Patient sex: M
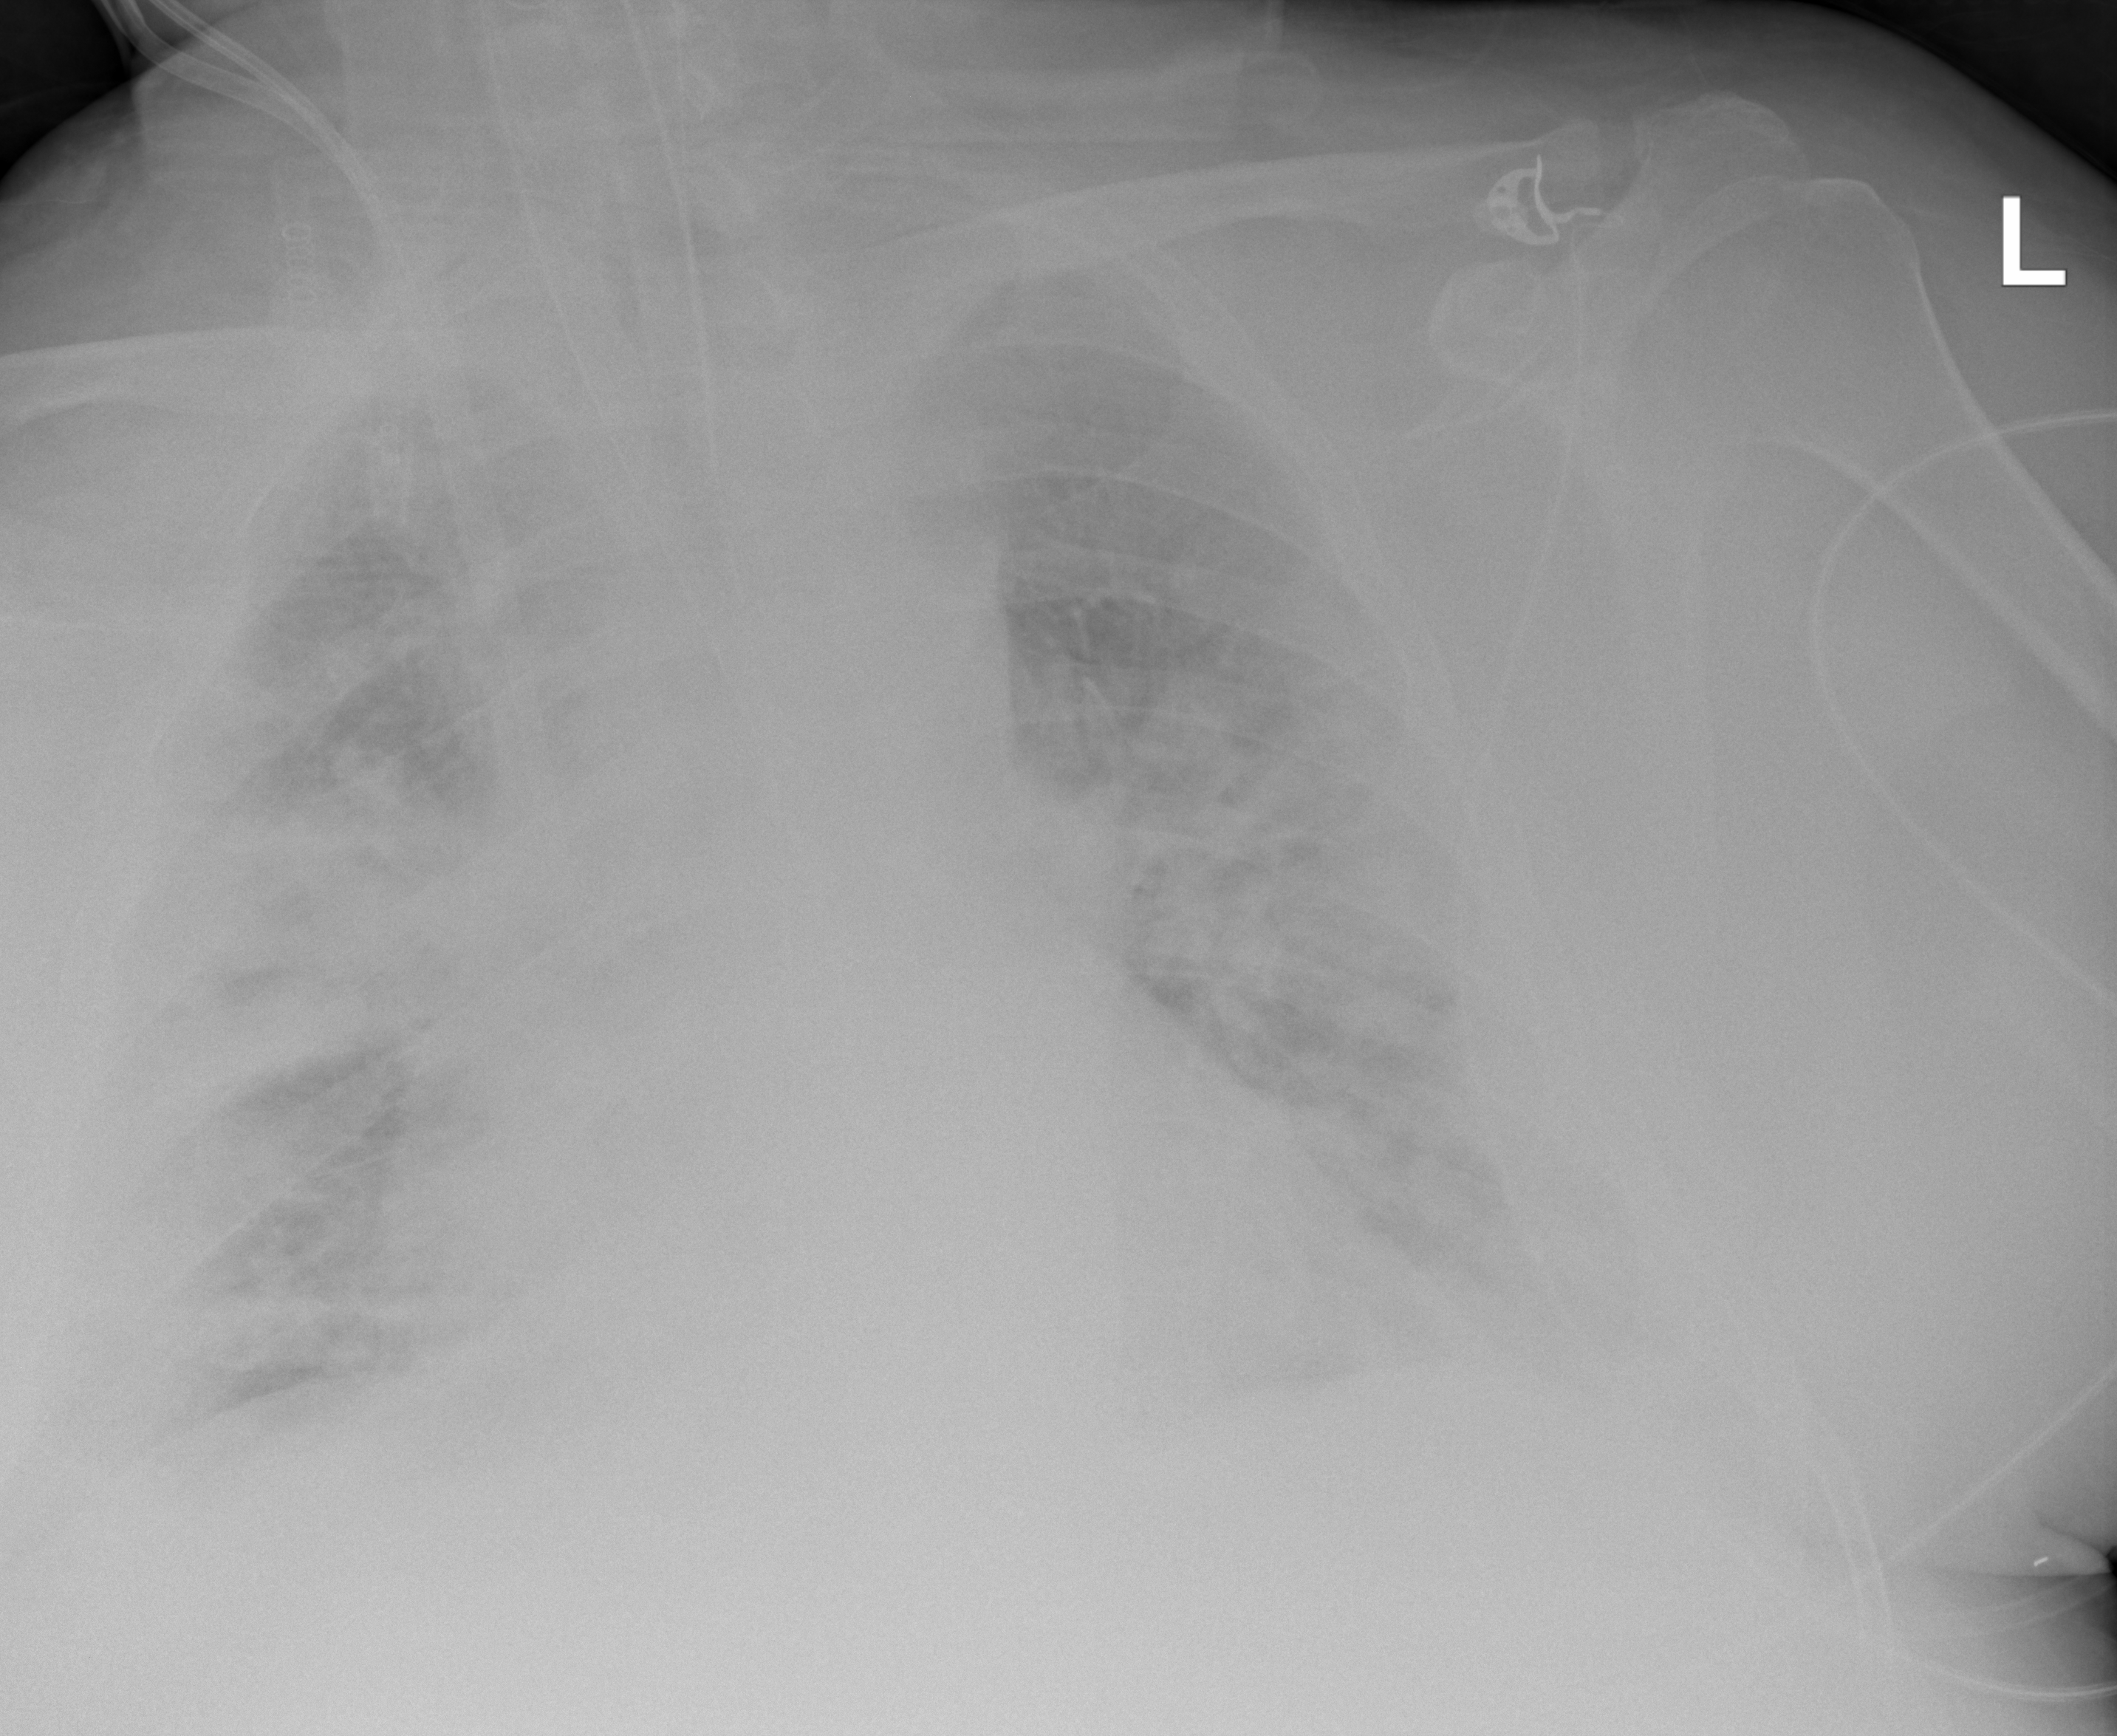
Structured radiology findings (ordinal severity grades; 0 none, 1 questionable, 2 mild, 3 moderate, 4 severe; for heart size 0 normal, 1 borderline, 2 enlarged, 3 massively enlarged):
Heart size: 3
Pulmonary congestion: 3
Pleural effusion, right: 2
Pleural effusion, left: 2
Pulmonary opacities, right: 3
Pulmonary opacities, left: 4
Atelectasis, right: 3
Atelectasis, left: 3